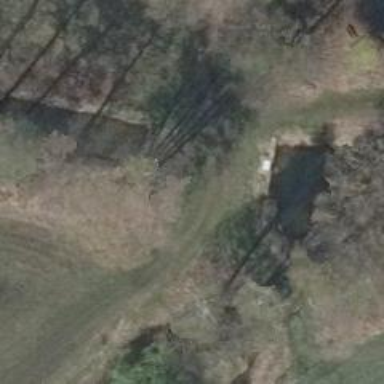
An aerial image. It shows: Culvert tunnel.